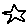
Label: star